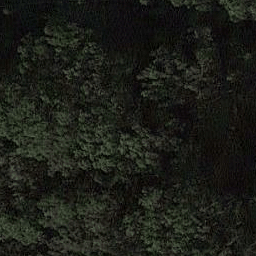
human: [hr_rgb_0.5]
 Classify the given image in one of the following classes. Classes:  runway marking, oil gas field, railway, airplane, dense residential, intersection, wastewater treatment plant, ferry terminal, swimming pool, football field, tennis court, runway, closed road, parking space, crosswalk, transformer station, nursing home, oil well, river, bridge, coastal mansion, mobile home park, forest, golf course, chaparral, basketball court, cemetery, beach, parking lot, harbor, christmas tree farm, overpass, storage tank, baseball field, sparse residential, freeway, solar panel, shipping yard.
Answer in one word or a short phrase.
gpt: forest